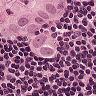
Metastatic tissue present: yes